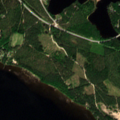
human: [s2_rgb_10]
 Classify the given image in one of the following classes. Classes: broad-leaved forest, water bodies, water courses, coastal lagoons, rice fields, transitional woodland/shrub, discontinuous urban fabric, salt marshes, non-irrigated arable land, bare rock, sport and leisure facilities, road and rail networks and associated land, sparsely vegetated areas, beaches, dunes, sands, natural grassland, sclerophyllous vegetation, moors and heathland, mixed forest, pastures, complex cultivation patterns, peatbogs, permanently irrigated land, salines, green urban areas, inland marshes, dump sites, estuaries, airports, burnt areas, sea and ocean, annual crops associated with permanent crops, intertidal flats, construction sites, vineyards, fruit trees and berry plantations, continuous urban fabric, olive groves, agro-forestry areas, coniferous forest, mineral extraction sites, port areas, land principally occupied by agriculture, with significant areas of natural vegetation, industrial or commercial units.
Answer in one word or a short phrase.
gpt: coniferous forest, mixed forest, water bodies